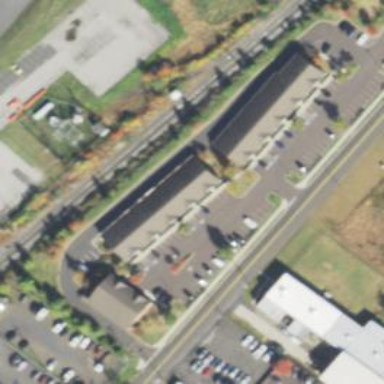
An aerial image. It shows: Office building.